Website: bh-photo
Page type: newsletter-management
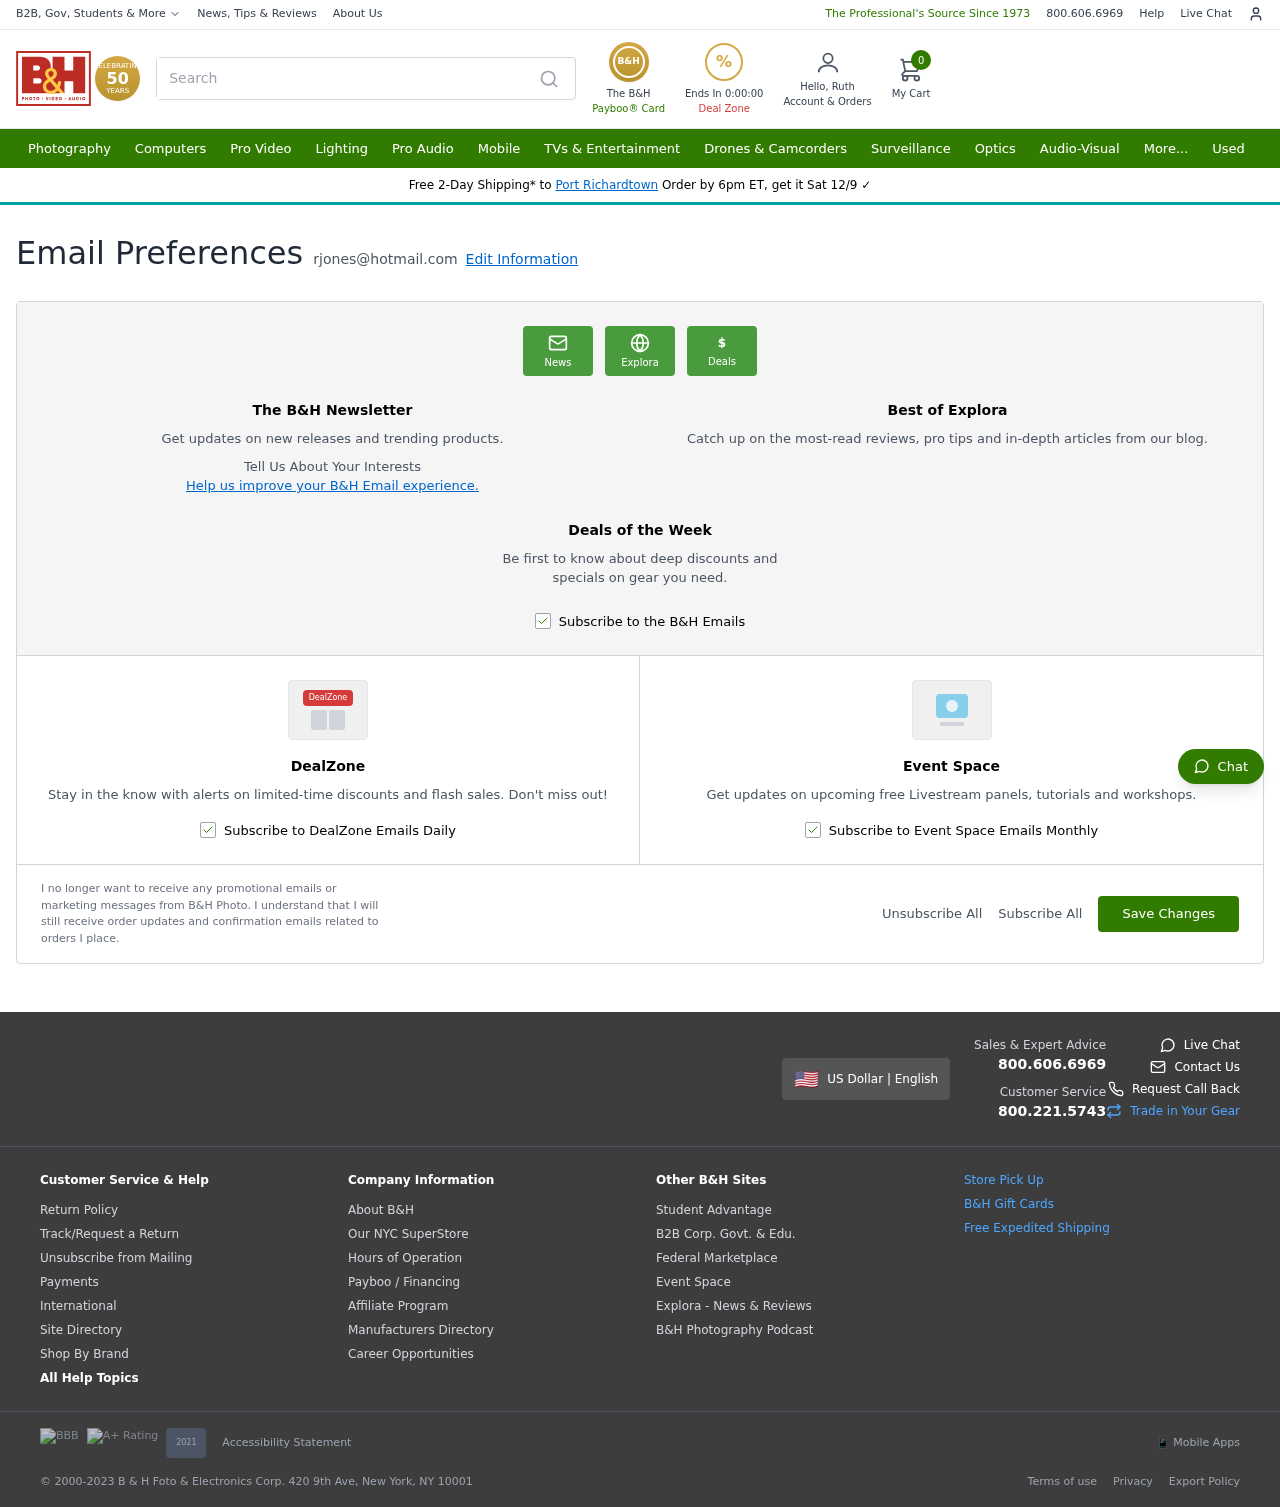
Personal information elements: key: PII_CITY
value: Port Richardtown
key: PII_EMAIL
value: rjones@hotmail.com
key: PII_FIRSTNAME
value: Ruth
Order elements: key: ORDER_DEAL_END
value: Ends In 0:00:00
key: ORDER_NUM_ITEMS
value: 0
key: ORDER_DELIVERY_DATE
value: Sat 12/9
Search elements: key: HEADER_SEARCH
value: Search